Current action and preconditions to check: trajectory_clear

Your task: For each precondition in the list above, predict whether it will hold at this action.

Consider the current scene as observed from the mobile robot's camera, and analyze the predicted future states of all dynamic agents (e.g., people, animals, vehicles, or any moving entities) within the NEXT SECOND.

IMPORTANT: Only answer "very likely" if you are absolutely certain—based on strong, clear evidence—that a dynamic agent will violate the precondition in the predicted future state. Do NOT answer "very likely" for unlikely, ambiguous, or low-probability risks.

Ask yourself for each precondition: Is there a high probability, with clear and convincing evidence, that the predicted future states of any dynamic agent will interfere with the predicted future state of the currently executing action within the NEXT SECOND, causing that precondition to fail?

Assess the risk level based on these predictions. Use "likely" or "very likely" if motions create a clear risk of interference.

Use "neutral" or "improbable" if agents are nearby but their predicted paths are clearly diverging or non-conflicting.

Failure Risk Categories: "very improbable", "improbable", "neutral", "likely", "very likely"

Answer Format: Output ONLY the probability_of_failure value from these categories: "very improbable", "improbable", "neutral", "likely", "very likely"

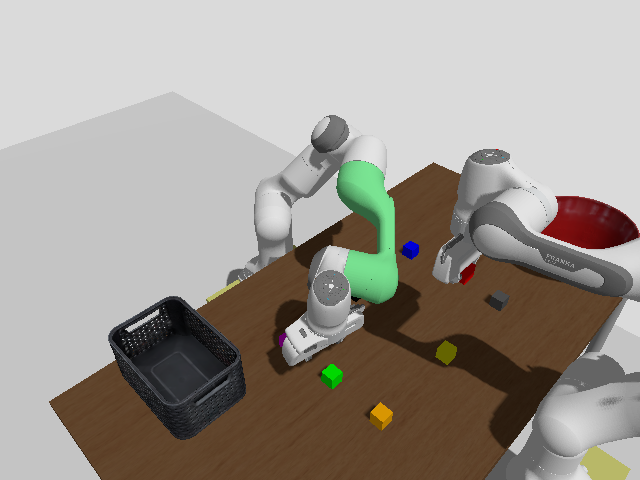

Answer: very improbable